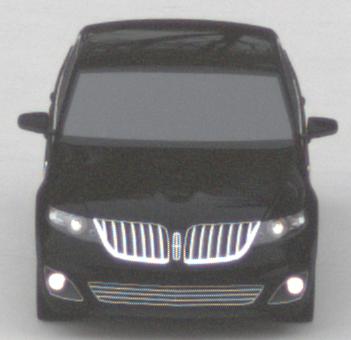
Make: Lincoln
Model: MKS
Detailed model: -
Model produced from: 2008
Model produced until: 2011
Doors: 4
Color: black
Road condition: dry road
Daytime: morning or afternoon
Contrast: low contrast